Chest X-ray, PA view. Patient: 28 years old, sex F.
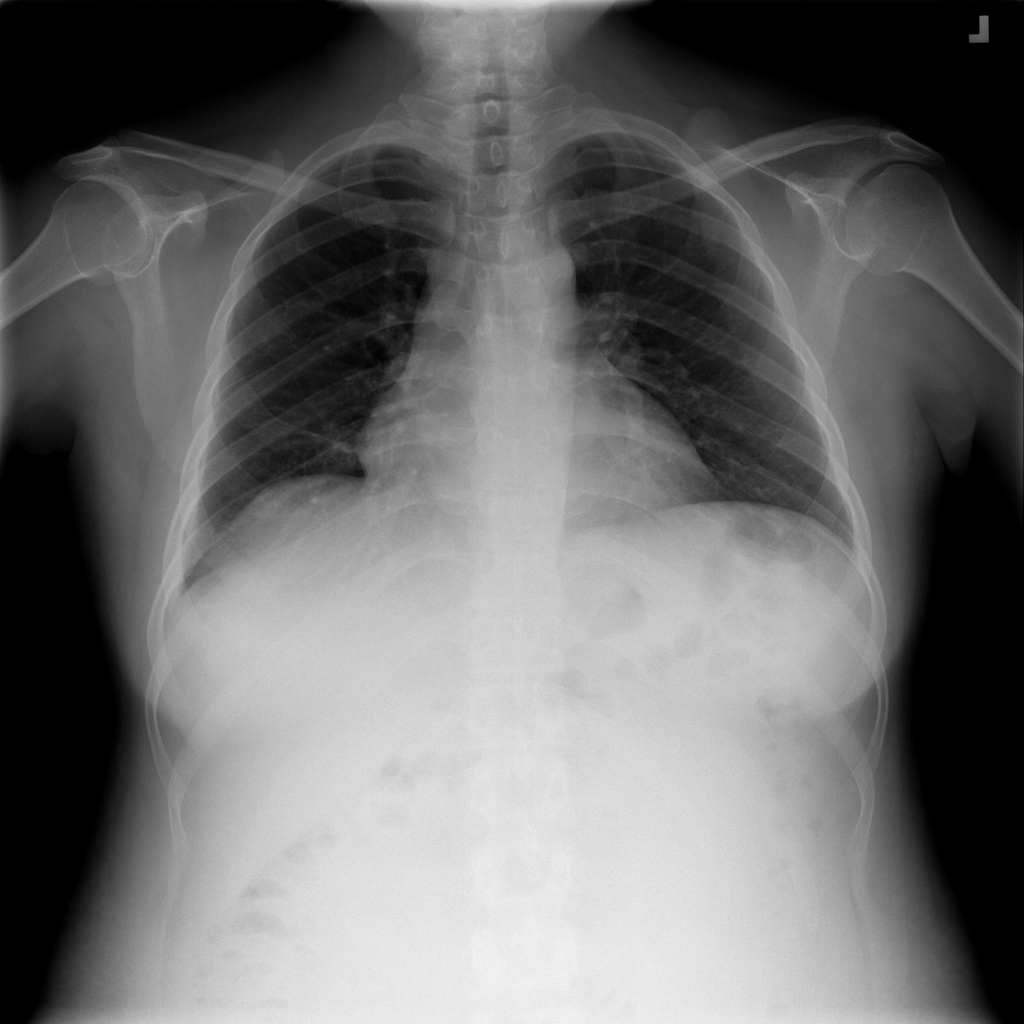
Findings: Effusion